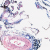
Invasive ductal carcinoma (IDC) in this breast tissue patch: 0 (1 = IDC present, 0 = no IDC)